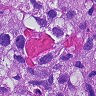
Metastatic tissue present: yes